Question: What am I not doing right?
'''
@Named("utilityController")
@RequestScoped
public class UtilityController {
public DataModel<Result> getResultSample() {
Result[] resultSample = new Result[11];
//Populate the array
return new ArrayDataModel<>(resultSample);
}
}
'''
In The JSF:
'''
<h:dataTable id="sampleResult" value="#{utilityController.resultSample}" var="item" styleClass="table table-bordered table-striped table-hover table-condensed" >
<h:column>
<f:facet name="header">SN</f:facet>
#{utilityController.resultSample.rowIndex}
</h:column>
<h:column>
<f:facet name="header">Subject</f:facet>
#{item.subject.name}
</h:column>
....
</h:dataTable>
'''

The rowIndex always returns 0 as can be seen above. Please can some help me pin point what I am doing wrongly
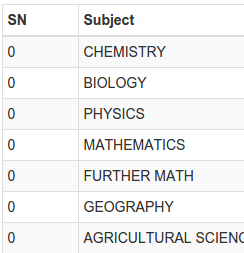
Answer: >
Creating the model in a getter method. Never do that. All getter methods should look like this:
'''
public DataModel<Result> getResultSample() {
return resultSample;
}
'''
The getter method is invoked on every iteration round. You're basically clearing out the model from the previous iteration round and returning a brand new one, with all state (such as current row index) reset to default value.
Move that job to bean's '@PostConstruct' method.
'''
private DataModel<Result> resultSample;
@PostConstruct
public void init() {
Result[] results = new Result[11];
// ...
resultSample = new ArrayDataModel<Result>(results);
}
public DataModel<Result> getResultSample() {
return resultSample;
}
'''
As to your concrete functional requirement, you can also just reference <URL> without wrapping the value in a 'DataModel'.
'''
public Result[] getResults() { // Consider List<Result> instead.
return results;
}
'''
'''
<h:dataTable binding="#{table}" value="#{bean.results}" var="result">
<h:column>#{table.rowIndex + 1}</h:column>
<h:column>#{result.subject.name}</h:column>
</h:dataTable>
'''
Note that I incremented it with 1 as it's 0-based while humans expect an 1-based index.
### See also:
- <URL>